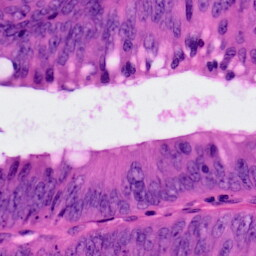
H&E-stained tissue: Colon